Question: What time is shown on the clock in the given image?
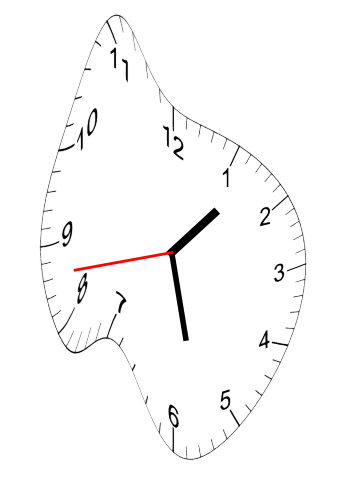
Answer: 01:27:43